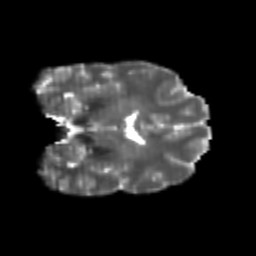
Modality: T2w
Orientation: coronal
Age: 20
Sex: female
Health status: healthy
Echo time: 0.074 s